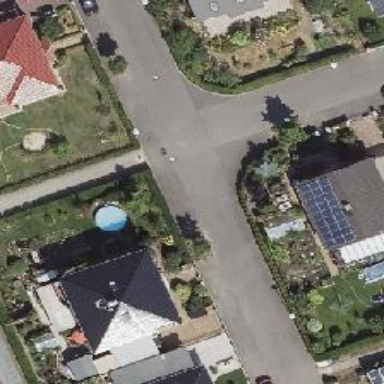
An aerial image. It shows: Residential road with asphalt surface.